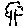
Label: tree